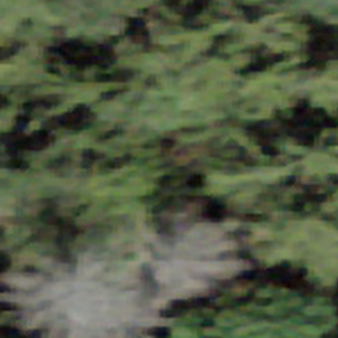
Label: other